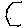
Label: hexagon